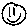
Label: smiley face